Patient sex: M
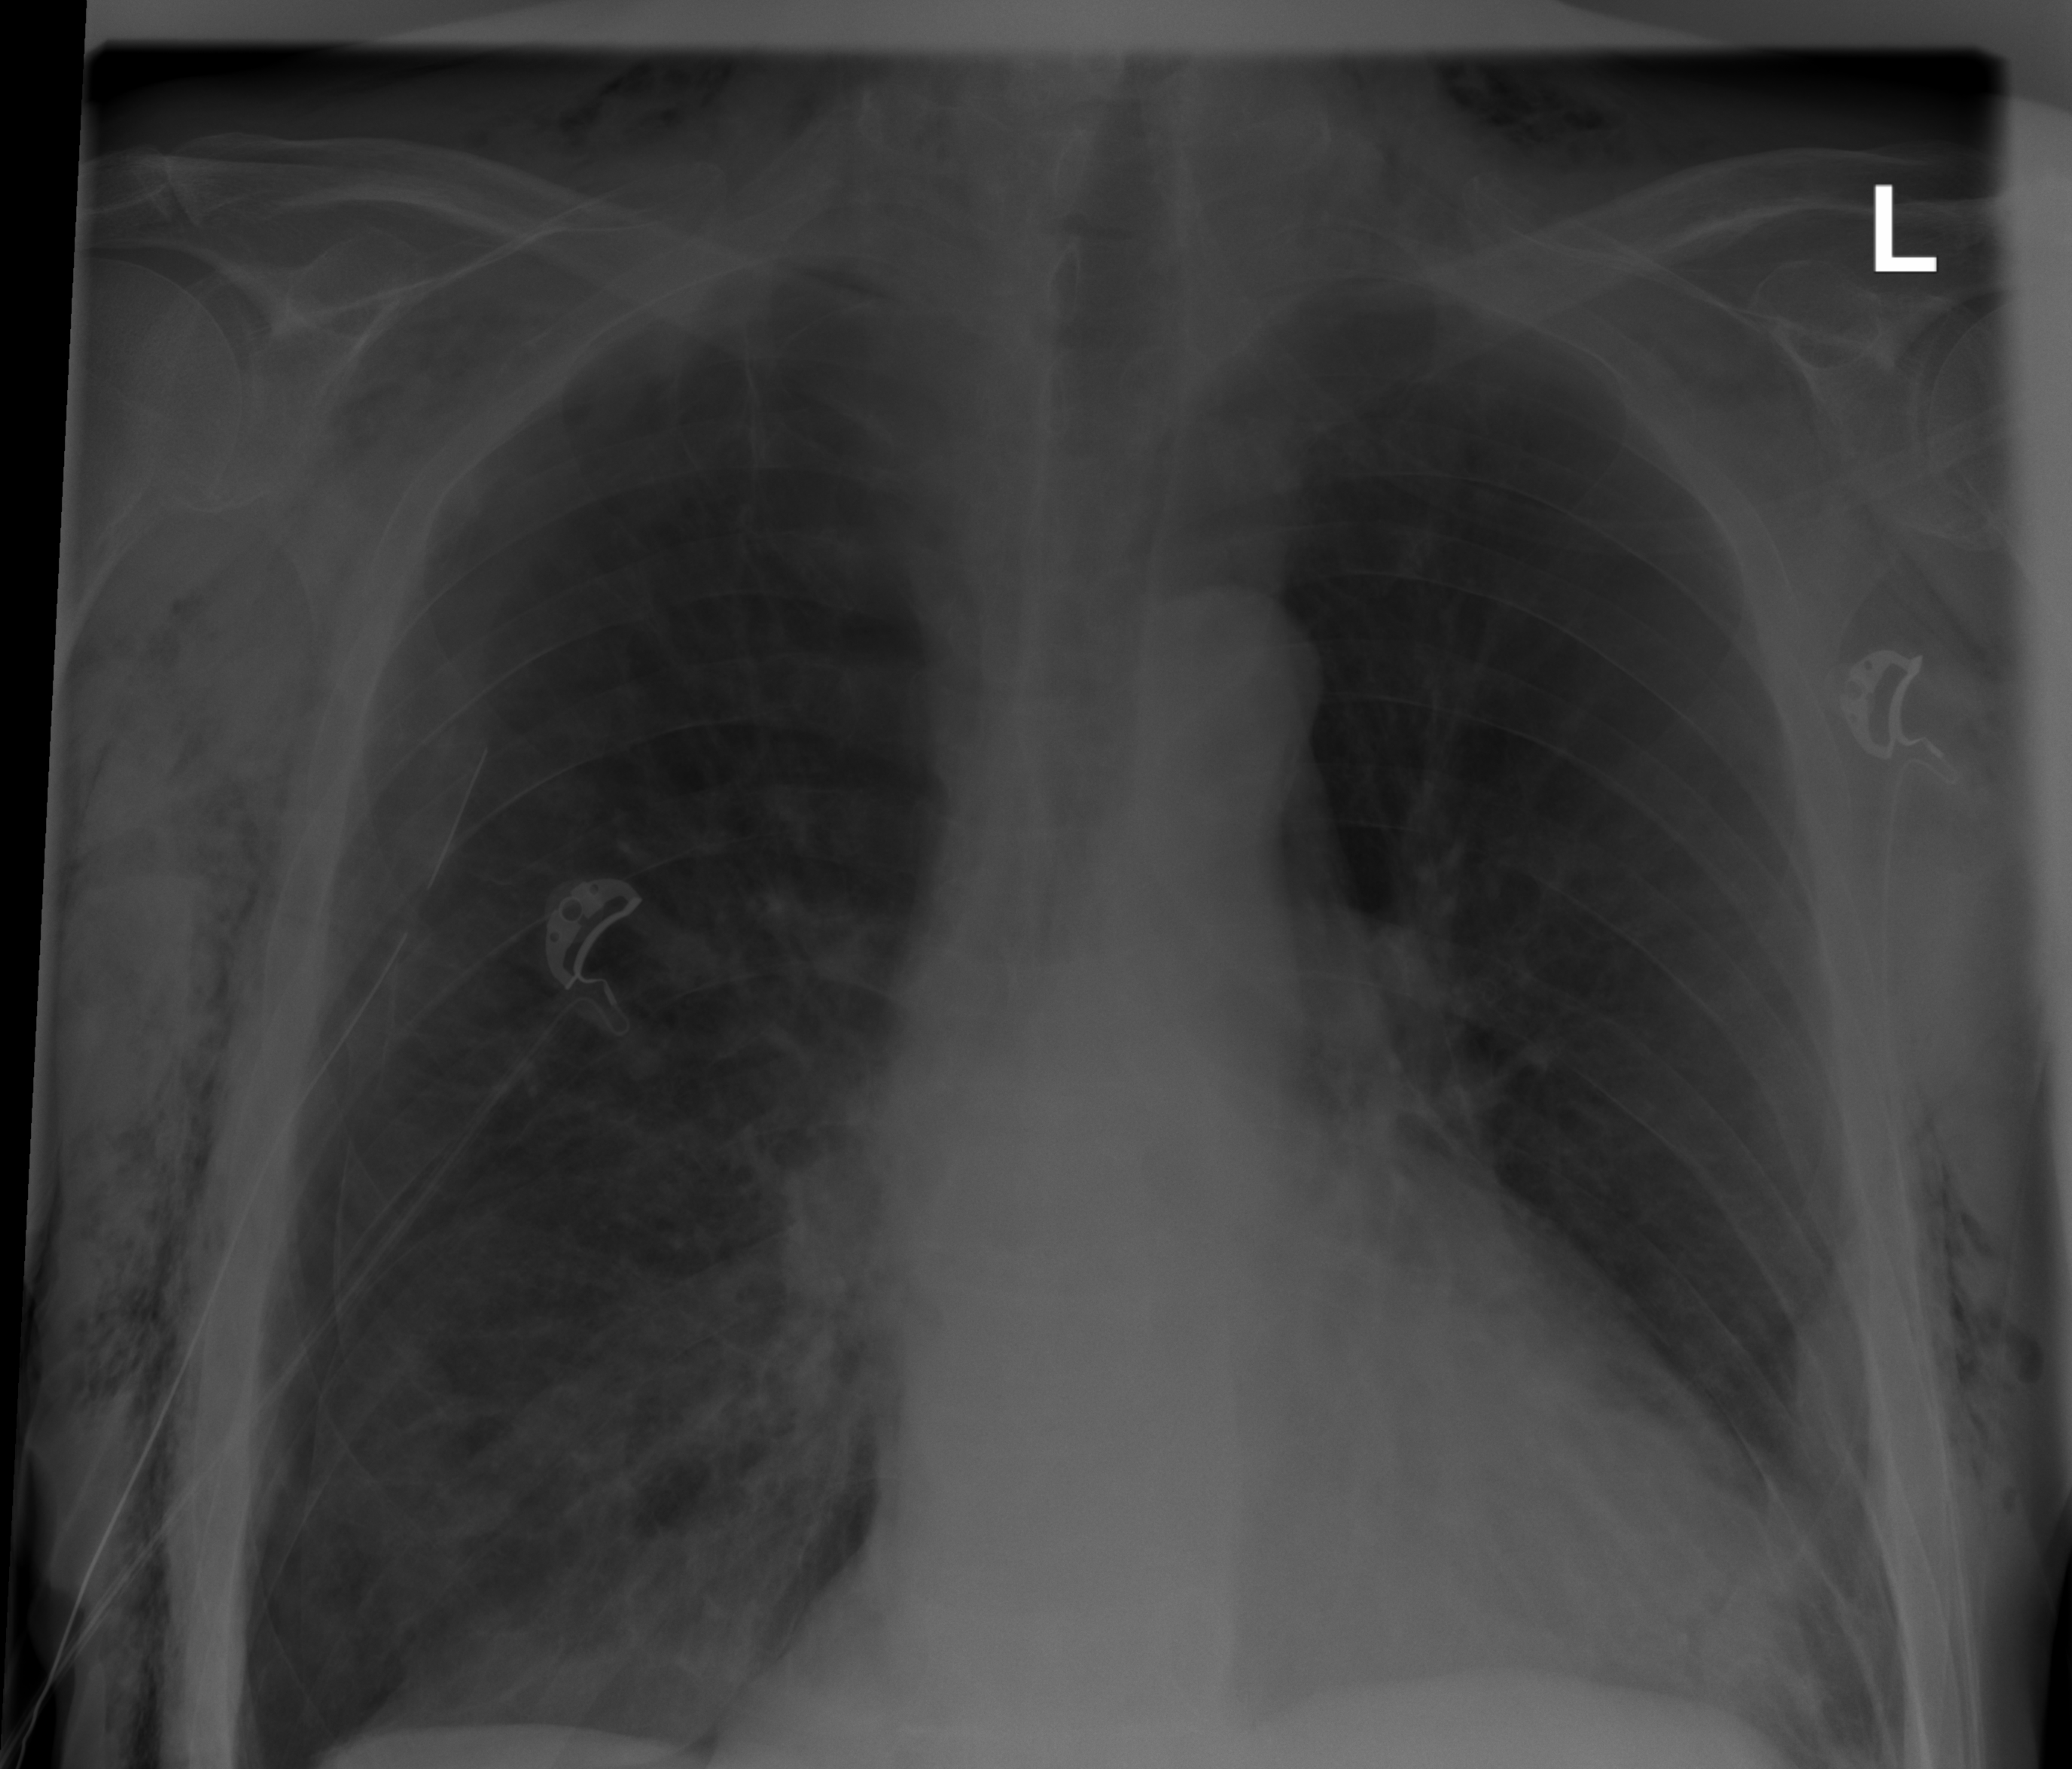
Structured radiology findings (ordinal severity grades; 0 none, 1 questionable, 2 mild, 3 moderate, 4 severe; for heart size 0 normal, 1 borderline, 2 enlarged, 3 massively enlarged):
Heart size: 2
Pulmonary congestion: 1
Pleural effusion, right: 0
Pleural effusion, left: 2
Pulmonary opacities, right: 1
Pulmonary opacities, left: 0
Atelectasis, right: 2
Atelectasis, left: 2